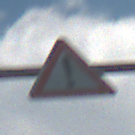
Verkehrszeichen: Gefahrenstelle
Umgebung: Outdoor, Urban
Tageszeit: MorningAfternoon
Wetter: PartlyCloudy
Licht: Natural
Jahreszeit: NotSpecified
Kontrast: LowContrast